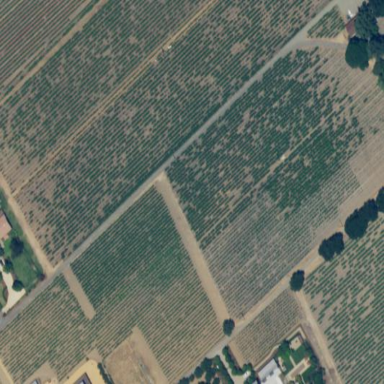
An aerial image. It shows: Vineyard growing wine grapes.